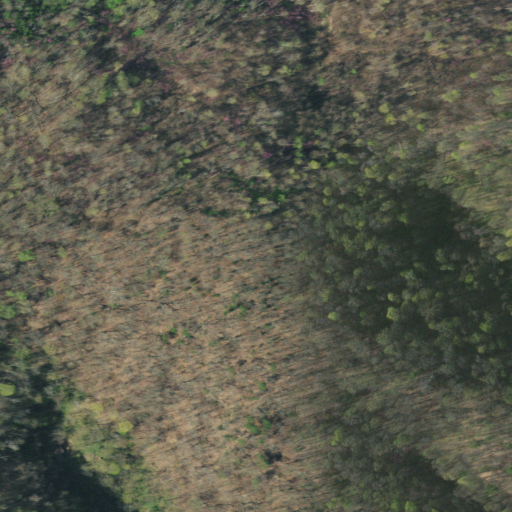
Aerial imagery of mountain in Tennessee named Hamblen Knob containing deciduous forest, mixed forest, open development, and evergreen forest